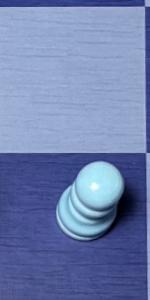
Label: Pawn_White